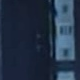
Vehicle type: Motorcycle